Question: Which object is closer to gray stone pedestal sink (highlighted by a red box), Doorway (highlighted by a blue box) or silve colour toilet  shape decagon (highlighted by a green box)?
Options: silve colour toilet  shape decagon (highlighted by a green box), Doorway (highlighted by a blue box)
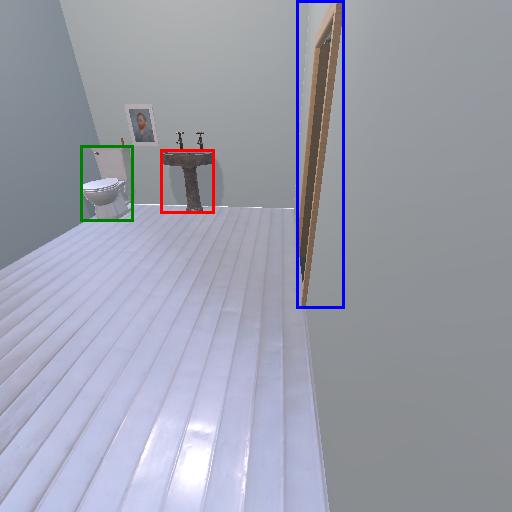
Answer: silve colour toilet  shape decagon (highlighted by a green box)